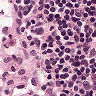
Metastatic tissue present: no